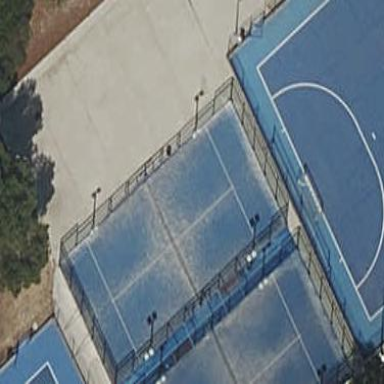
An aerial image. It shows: Paddle tennis court in leisure land pitch.